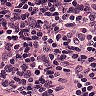
Metastatic tissue present: no